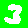
Digit: 3